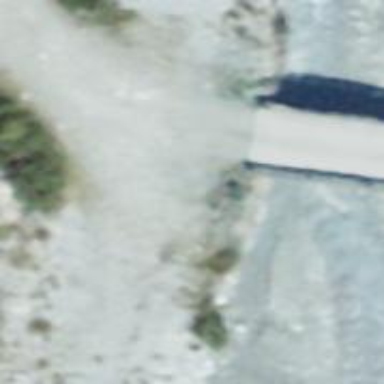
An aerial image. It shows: Track road with Nordic ski cross-country bridge.